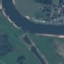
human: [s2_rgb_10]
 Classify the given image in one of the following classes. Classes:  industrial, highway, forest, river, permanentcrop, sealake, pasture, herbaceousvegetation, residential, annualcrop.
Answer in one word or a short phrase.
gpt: River